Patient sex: F
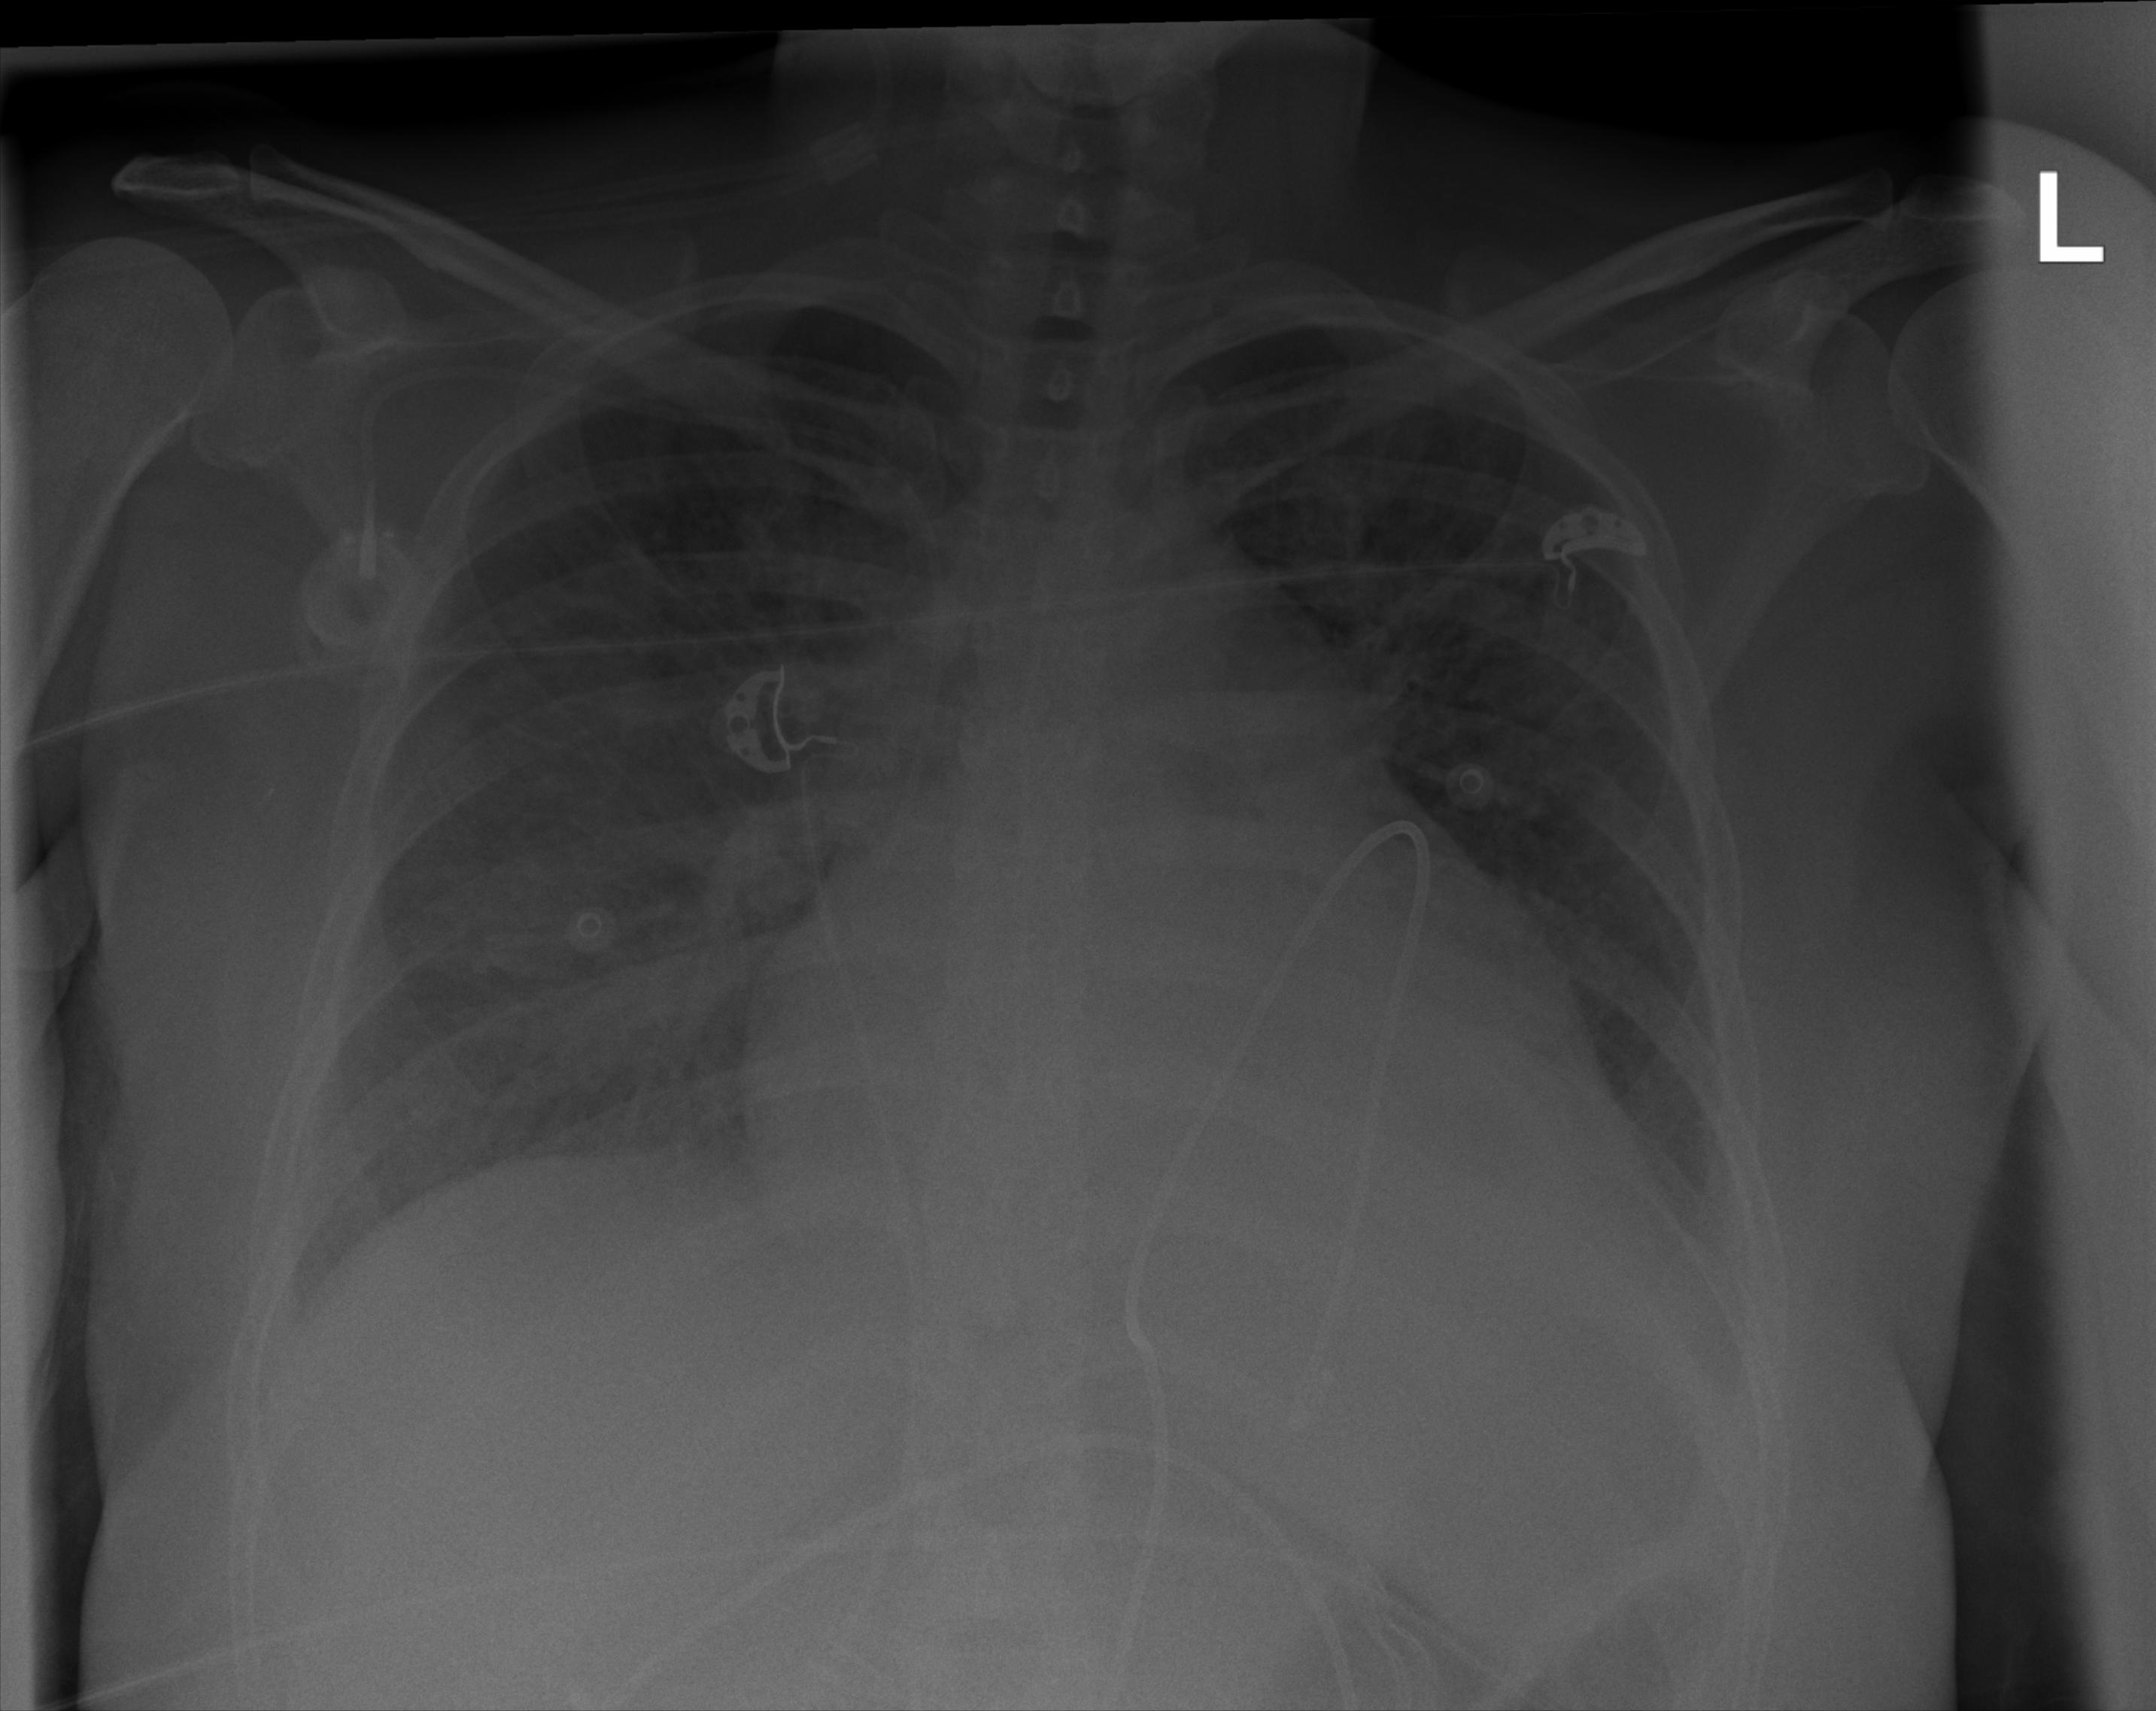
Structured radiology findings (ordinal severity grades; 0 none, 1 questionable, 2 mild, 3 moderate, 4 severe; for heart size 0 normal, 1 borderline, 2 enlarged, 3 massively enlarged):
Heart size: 2
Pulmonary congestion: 2
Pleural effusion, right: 2
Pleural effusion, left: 2
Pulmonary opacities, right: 2
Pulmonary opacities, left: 2
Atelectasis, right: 2
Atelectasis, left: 2